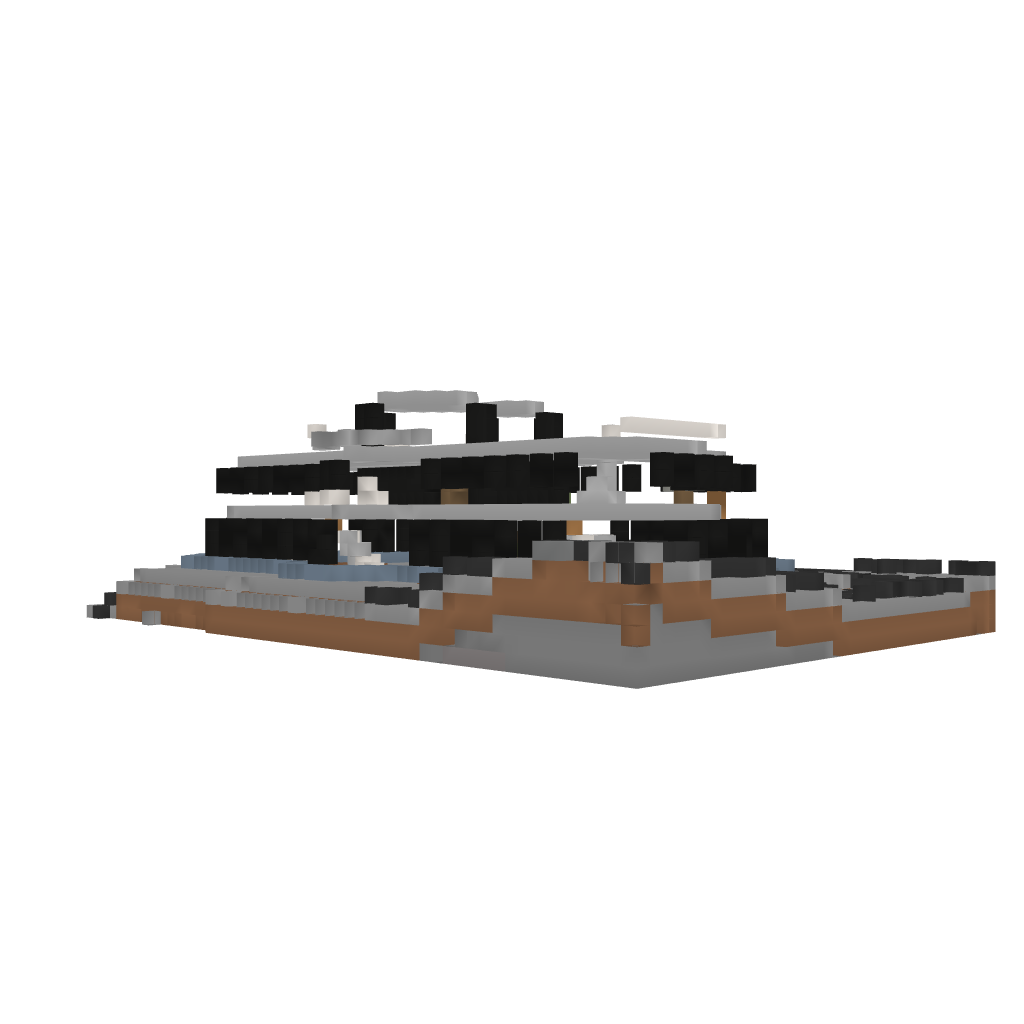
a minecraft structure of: Wither arena cube